Question: I have added Two Tabs in my app, to load two view controller using these tabs
- -
so I have written below code to achieve this
In app Delegate
'''
@class ViewController,FavViewController;
@interface AppDelegate : UIResponder <UIApplicationDelegate>
@property (strong, nonatomic) UIWindow *window;
@property (strong, nonatomic) ViewController *viewController;
@property (strong, nonatomic) FavViewController *favViewController;
@property (strong, nonatomic) UITabBarController *tabBarController;
@end
'''
'''
@implementation AppDelegate
@synthesize window = _window;
@synthesize viewController;
@synthesize favViewController;
@synthesize tabBarController;
- (BOOL)application:(UIApplication *)application didFinishLaunchingWithOptions:(NSDictionary *)launchOptions
{
self.window = [[UIWindow alloc] initWithFrame:[[UIScreen mainScreen] bounds]];
baseTabBarController = [[UITabBarController alloc]init];
baseTabBarController.delegate=self;
viewController = [[ViewController alloc] initWithNibName:@"ViewController" bundle:nil];
UINavigationController *homeView = [[UINavigationController alloc]initWithRootViewController:viewController];
favViewController = [[FavViewController alloc] initWithNibName:@"FavViewController" bundle:nil];
favViewController.title = @"My Favourite";
UINavigationController *favouriteView = [[UINavigationController alloc] initWithRootViewController:favViewController];
NSArray *controllers = [NSArray arrayWithObjects:homeView,favouriteView, nil];
baseTabBarController.viewControllers = controllers;
[self.window addSubview:baseTabBarController.view];
[self.window makeKeyAndVisible];
return YES;
}
- (void)tabBarController:(UITabBarController *)tabBarController didSelectViewController:(UIViewController *)selectedViewController
{
if (tabBarController.selectedIndex == 0) {
}else if (tabBarController.selectedIndex == 1) {
[(FavViewController *)[(UINavigationController*)selectedViewController topViewController] getData];
}else if (tabBarController.selectedIndex == 2) {
NSLog(@"2");
}
}
'''
and here is the Result Screen I am getting

If I switch to the next screen my First tab doesn't load First Screen (Home screen) instead just stay on current screen.
Let me try with example
> There are four screens in my app let say A, B, C, DI have added Tabs for A and C screens,those are available in whole app
(All screen).Now if I'll start app and go A ->B->C -> D and press on Home Tab (A)
it doesn't load Screen A, instead just stay on Current screenbut good thing is if i do same process with another tab C (My
Favourite) it loads correct screen.
I have implemented method as @sanjit suggested me but in that I not able distinguish, which tab is tapped this time?
I would be really appreciate!! if someone can point me on right direction
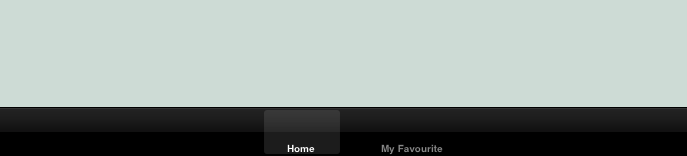
Answer: Use Tabbar delegate and using parameter instance of uiviewcontroller call poptorootviewcontroller method. Hope it may work for you. Try the following code
'''
- (void)tabBarController:(UITabBarController *)tabBarController didSelectViewController:(UIViewController *)viewController
{
UINavigationController *navController = (UINavigationController*)tabBarController.selectedViewController;
[navController popToRootViewControllerAnimated:YES];
}
'''